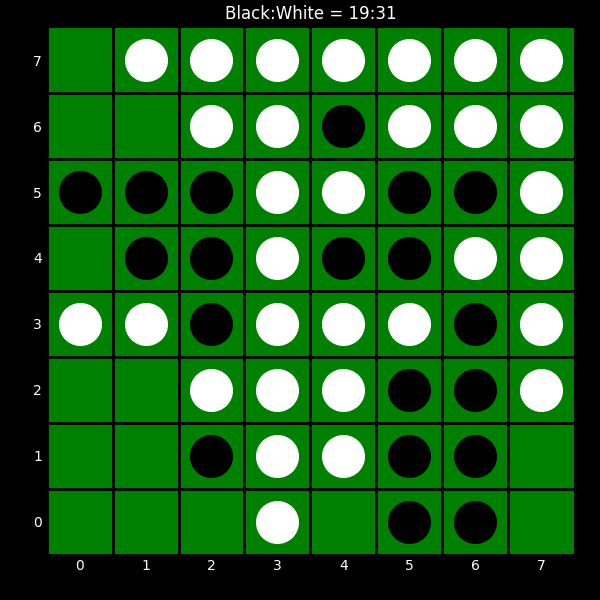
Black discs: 19
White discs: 31